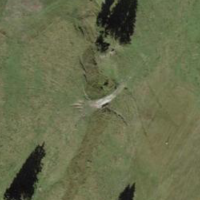
EUNIS habitat code: 25
Species observed at this site:
Bartsia alpina